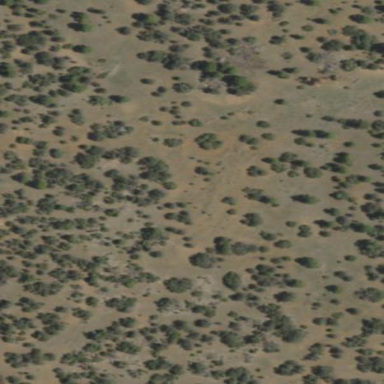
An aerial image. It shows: Patch of scrub vegetation.